Field crop: maize
Growth stage: 2
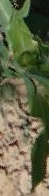
Species: maize